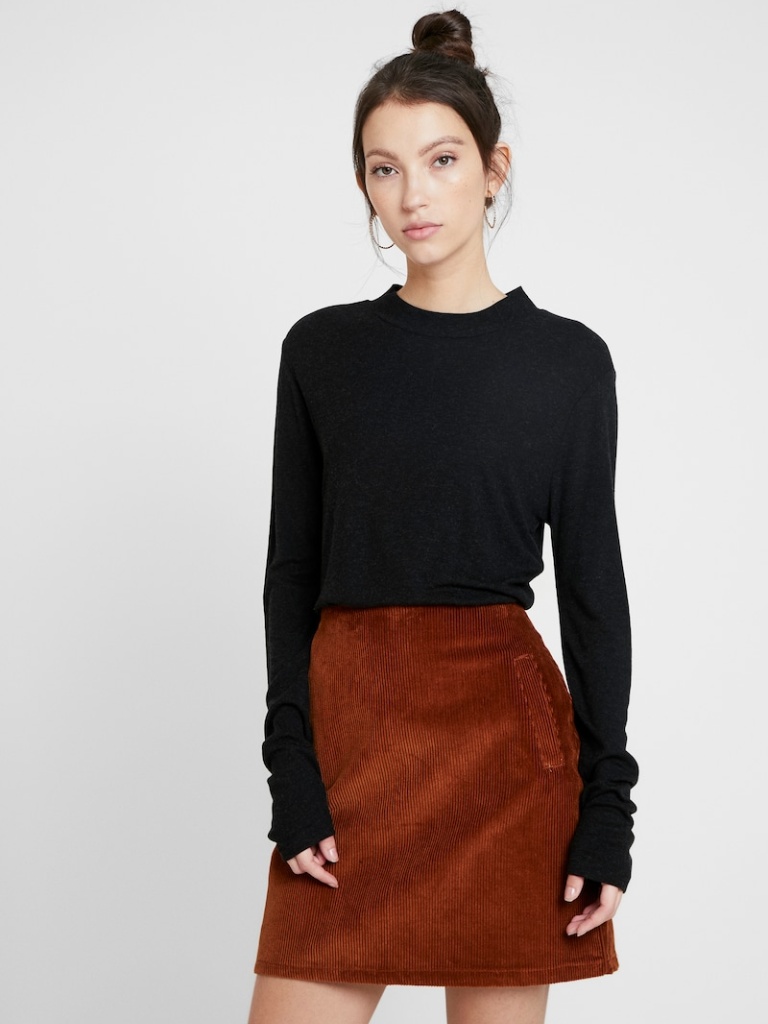
wool relaxed a long-sleeved with the sleeves down hip length Fully Tucked in mock sweater